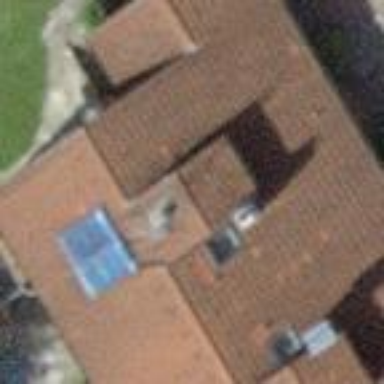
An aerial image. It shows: Terrace building.